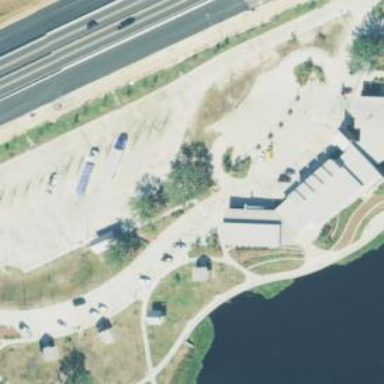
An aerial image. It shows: Rest area on the road.